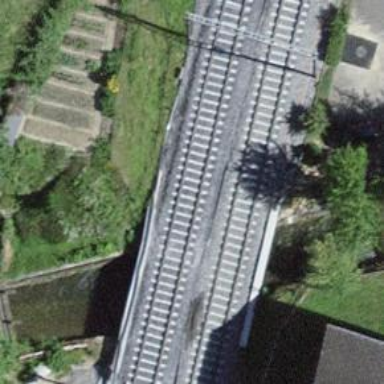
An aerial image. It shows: Bridge over electrified railway with contact line.